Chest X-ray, PA view. Patient: 51 years old, sex F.
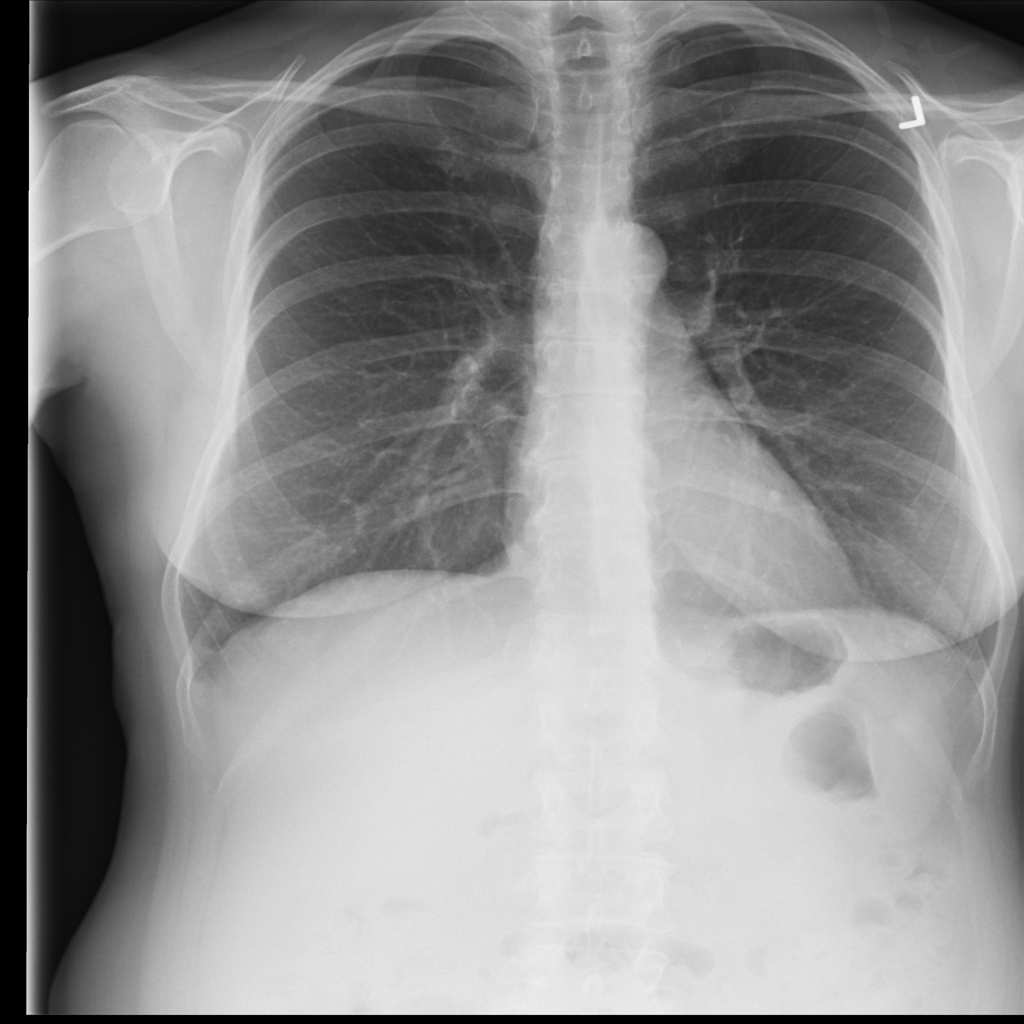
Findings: No Finding